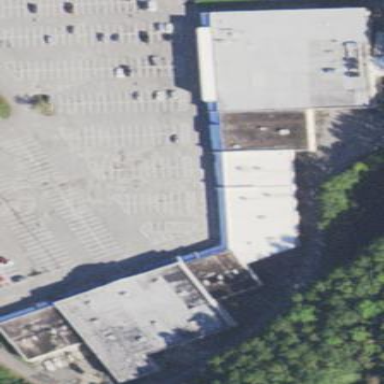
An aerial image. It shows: Retail building with flat roof.